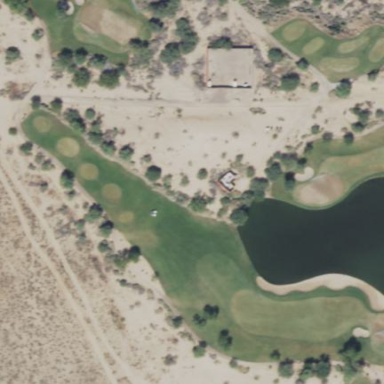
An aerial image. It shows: Rough area in golf course.